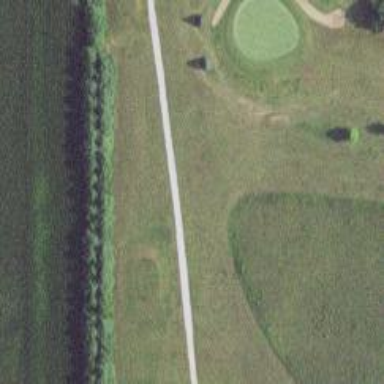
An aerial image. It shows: Pathway for golfing.